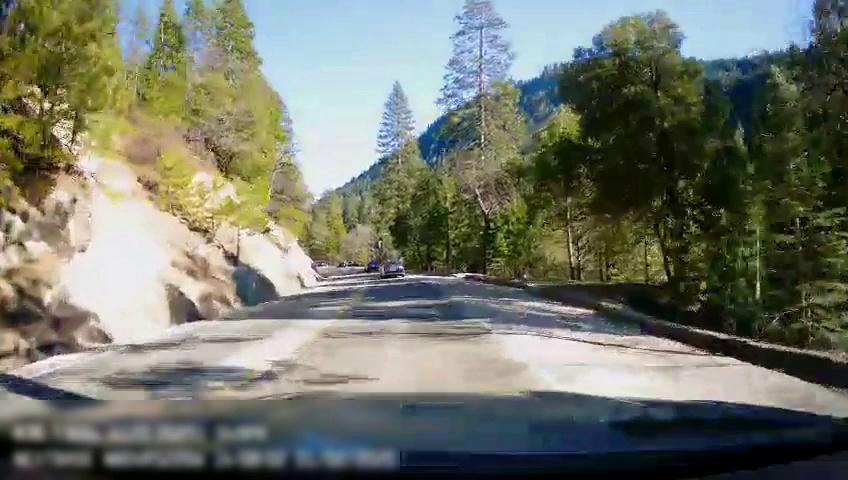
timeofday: Day
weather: Sunny
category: Drivable Space
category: Vehicles | Car
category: Vehicles | Car
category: Lanes | Opposite Lane
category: Lanes | Current Lane